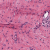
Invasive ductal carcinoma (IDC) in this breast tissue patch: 0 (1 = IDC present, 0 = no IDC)